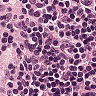
Metastatic tissue present: no